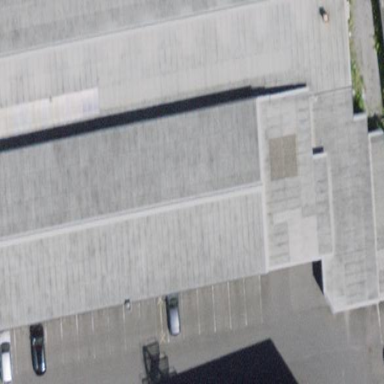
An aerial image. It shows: Commercial building.